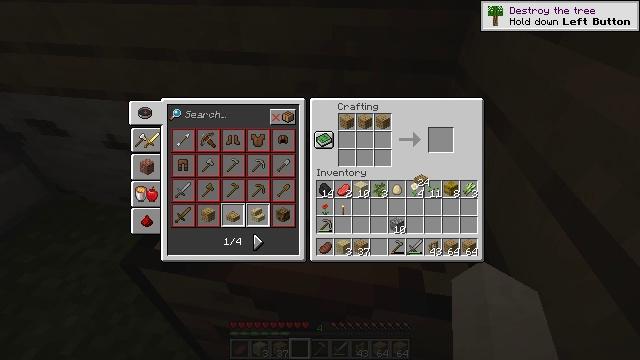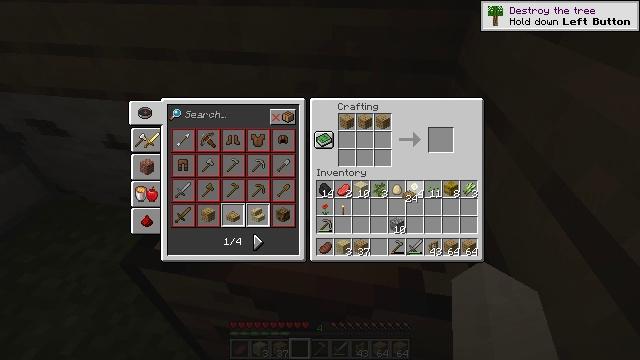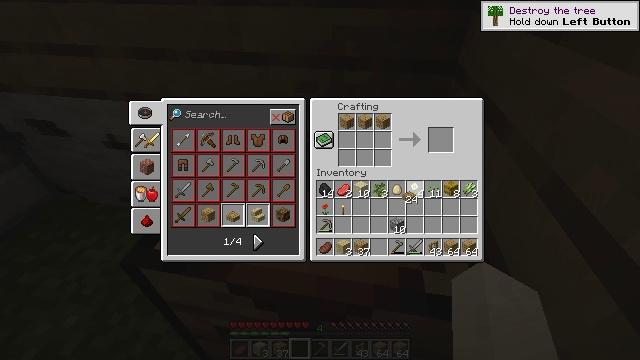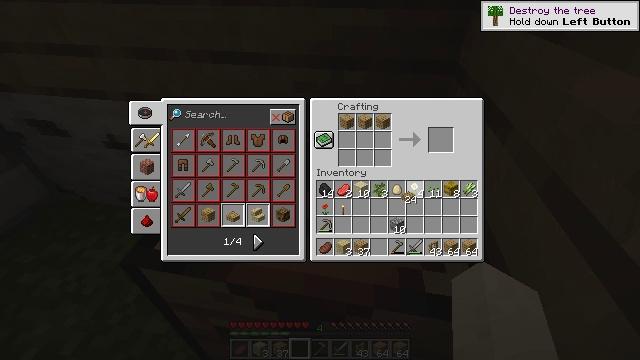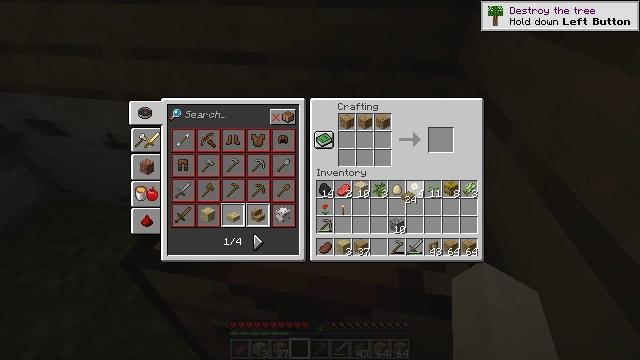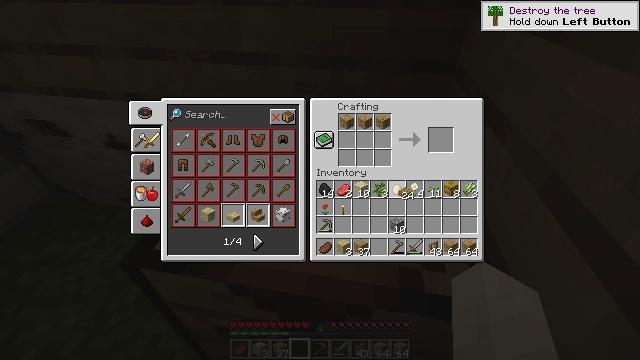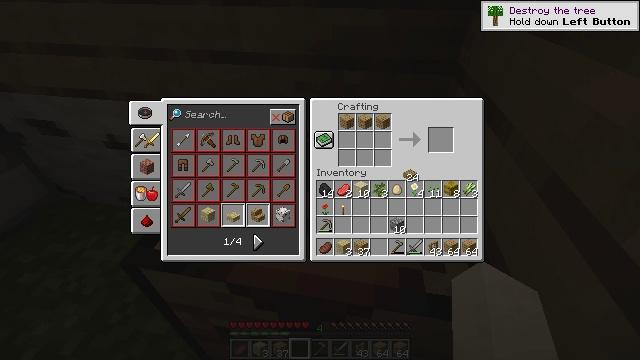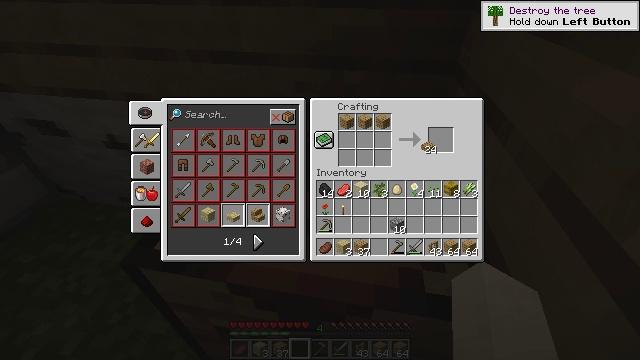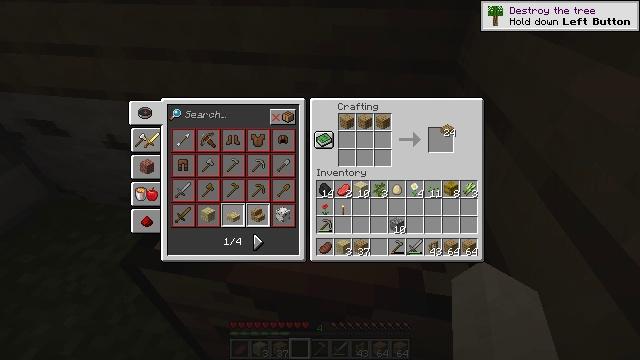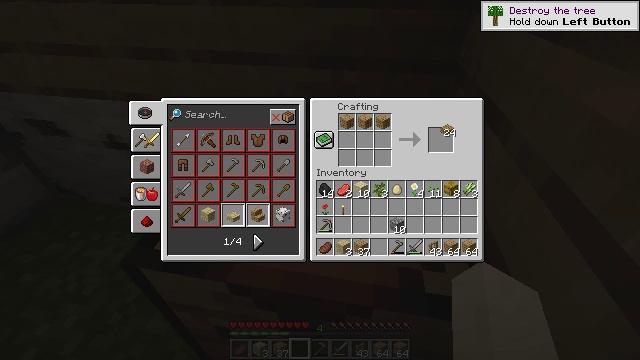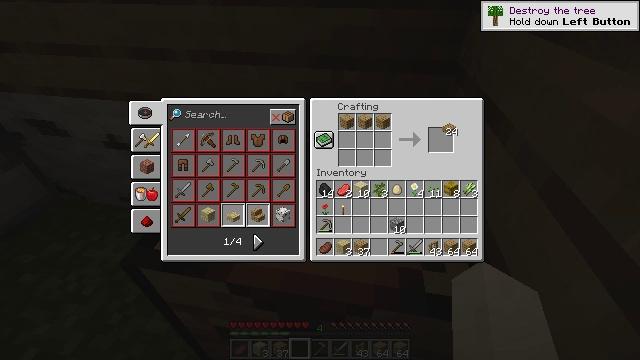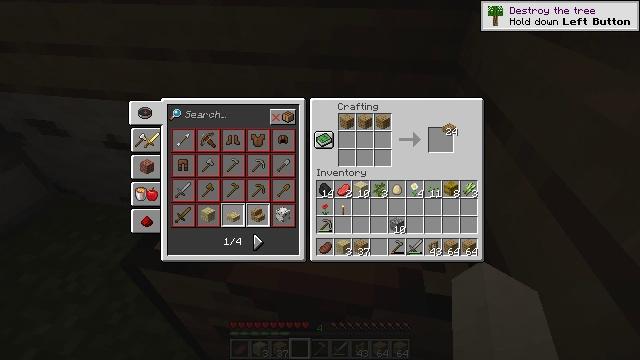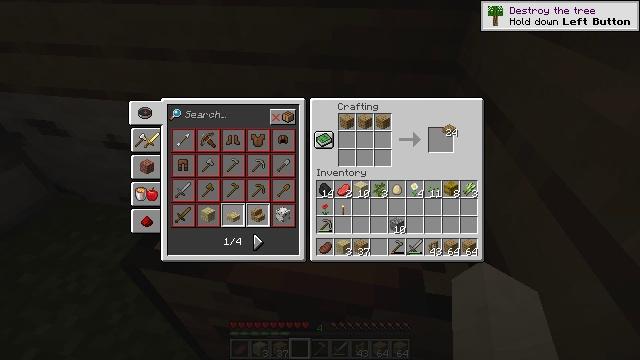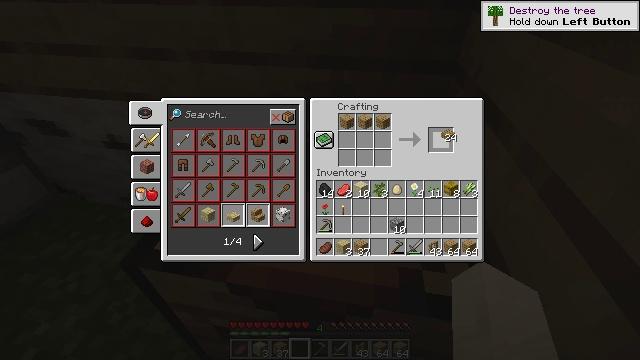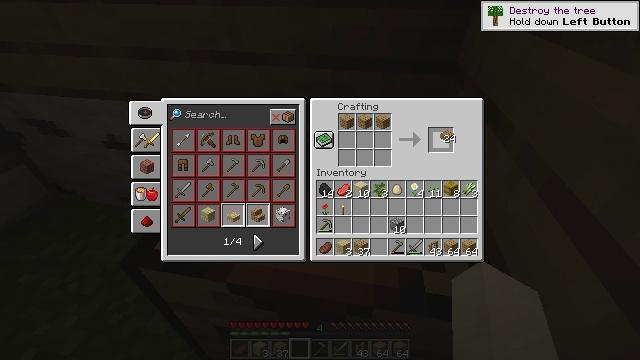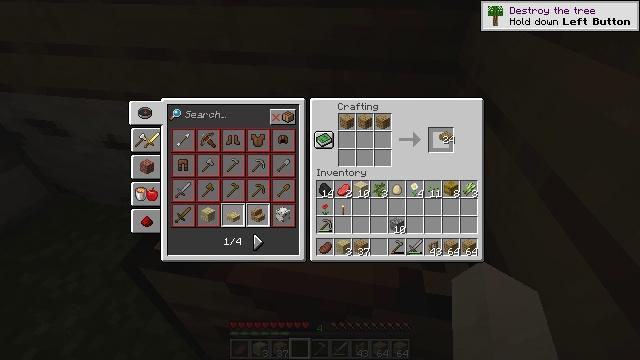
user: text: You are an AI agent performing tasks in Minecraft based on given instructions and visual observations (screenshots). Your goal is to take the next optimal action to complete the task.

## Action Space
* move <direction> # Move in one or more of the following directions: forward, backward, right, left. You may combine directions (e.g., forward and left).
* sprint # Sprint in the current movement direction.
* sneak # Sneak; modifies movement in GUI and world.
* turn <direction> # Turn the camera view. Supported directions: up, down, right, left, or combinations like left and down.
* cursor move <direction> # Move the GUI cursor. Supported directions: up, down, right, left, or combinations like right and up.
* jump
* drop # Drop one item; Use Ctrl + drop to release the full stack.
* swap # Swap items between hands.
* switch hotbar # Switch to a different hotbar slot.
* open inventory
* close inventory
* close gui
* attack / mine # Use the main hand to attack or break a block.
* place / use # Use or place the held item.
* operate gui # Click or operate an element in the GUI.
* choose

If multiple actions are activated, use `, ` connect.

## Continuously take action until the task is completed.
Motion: motion action
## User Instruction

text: Use oak planks to craft an oak slab.
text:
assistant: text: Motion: cursor move left and down
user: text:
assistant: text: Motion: no_op
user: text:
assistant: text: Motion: no_op
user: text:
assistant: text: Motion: no_op
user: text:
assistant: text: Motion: no_op
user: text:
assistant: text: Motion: cursor move up
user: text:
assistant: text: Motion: cursor move right and up
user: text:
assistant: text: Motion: cursor move right and up
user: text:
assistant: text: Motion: no_op
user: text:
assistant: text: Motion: no_op
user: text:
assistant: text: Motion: no_op
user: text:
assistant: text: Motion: no_op
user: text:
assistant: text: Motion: no_op
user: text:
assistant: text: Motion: no_op
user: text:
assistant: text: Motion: no_op
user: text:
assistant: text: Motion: no_op
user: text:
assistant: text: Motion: cursor move left
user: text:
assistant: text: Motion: no_op
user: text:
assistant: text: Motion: cursor move left and down
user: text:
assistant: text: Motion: cursor move left and down
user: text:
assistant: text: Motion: cursor move left and down
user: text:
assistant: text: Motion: cursor move left and down
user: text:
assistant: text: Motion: no_op
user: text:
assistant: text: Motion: cursor move down
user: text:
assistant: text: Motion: no_op
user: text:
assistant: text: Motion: no_op
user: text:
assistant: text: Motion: no_op
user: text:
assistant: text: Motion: no_op
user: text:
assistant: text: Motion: no_op
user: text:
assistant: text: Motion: no_op